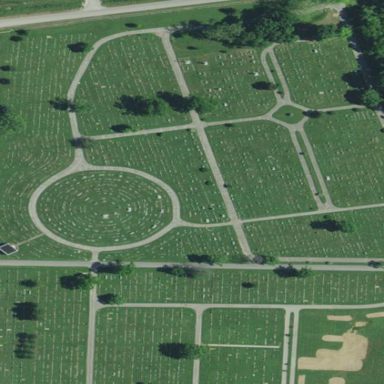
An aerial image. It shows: Cemetery.